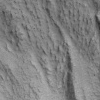
Atmospheric dust classification: not_dusty